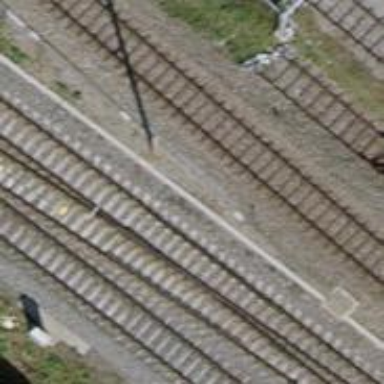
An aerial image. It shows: Single-track railway with electrified contact lines.